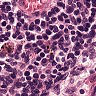
Metastatic tissue present: no